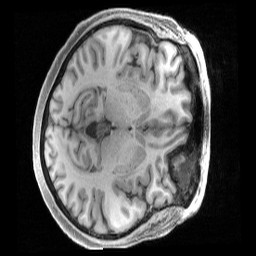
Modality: T1w
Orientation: axial
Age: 53
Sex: female
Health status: ill
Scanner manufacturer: siemens
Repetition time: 2.4 s
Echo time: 0.00231 s